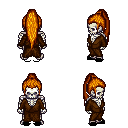
a pixel art fantasy rpg character, male body template, skeleton, brown robe, magenta pants, dark blonde extra-long topknot hairstyle, black slippers, four views (front, back, left, right), 2x2 character sprite sheet, small pixel art, hard edges, no anti-aliasing